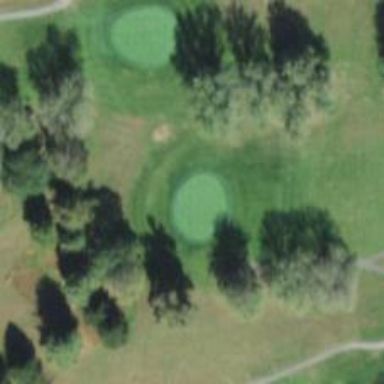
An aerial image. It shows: View of golf hole.